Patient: sex F, age 58
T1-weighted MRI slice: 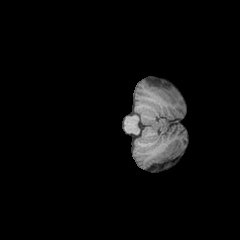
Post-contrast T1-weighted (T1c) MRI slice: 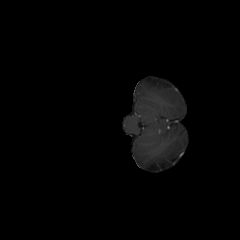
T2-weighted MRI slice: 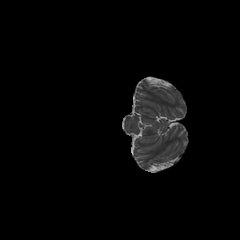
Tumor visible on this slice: no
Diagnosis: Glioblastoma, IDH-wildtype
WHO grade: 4